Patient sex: F
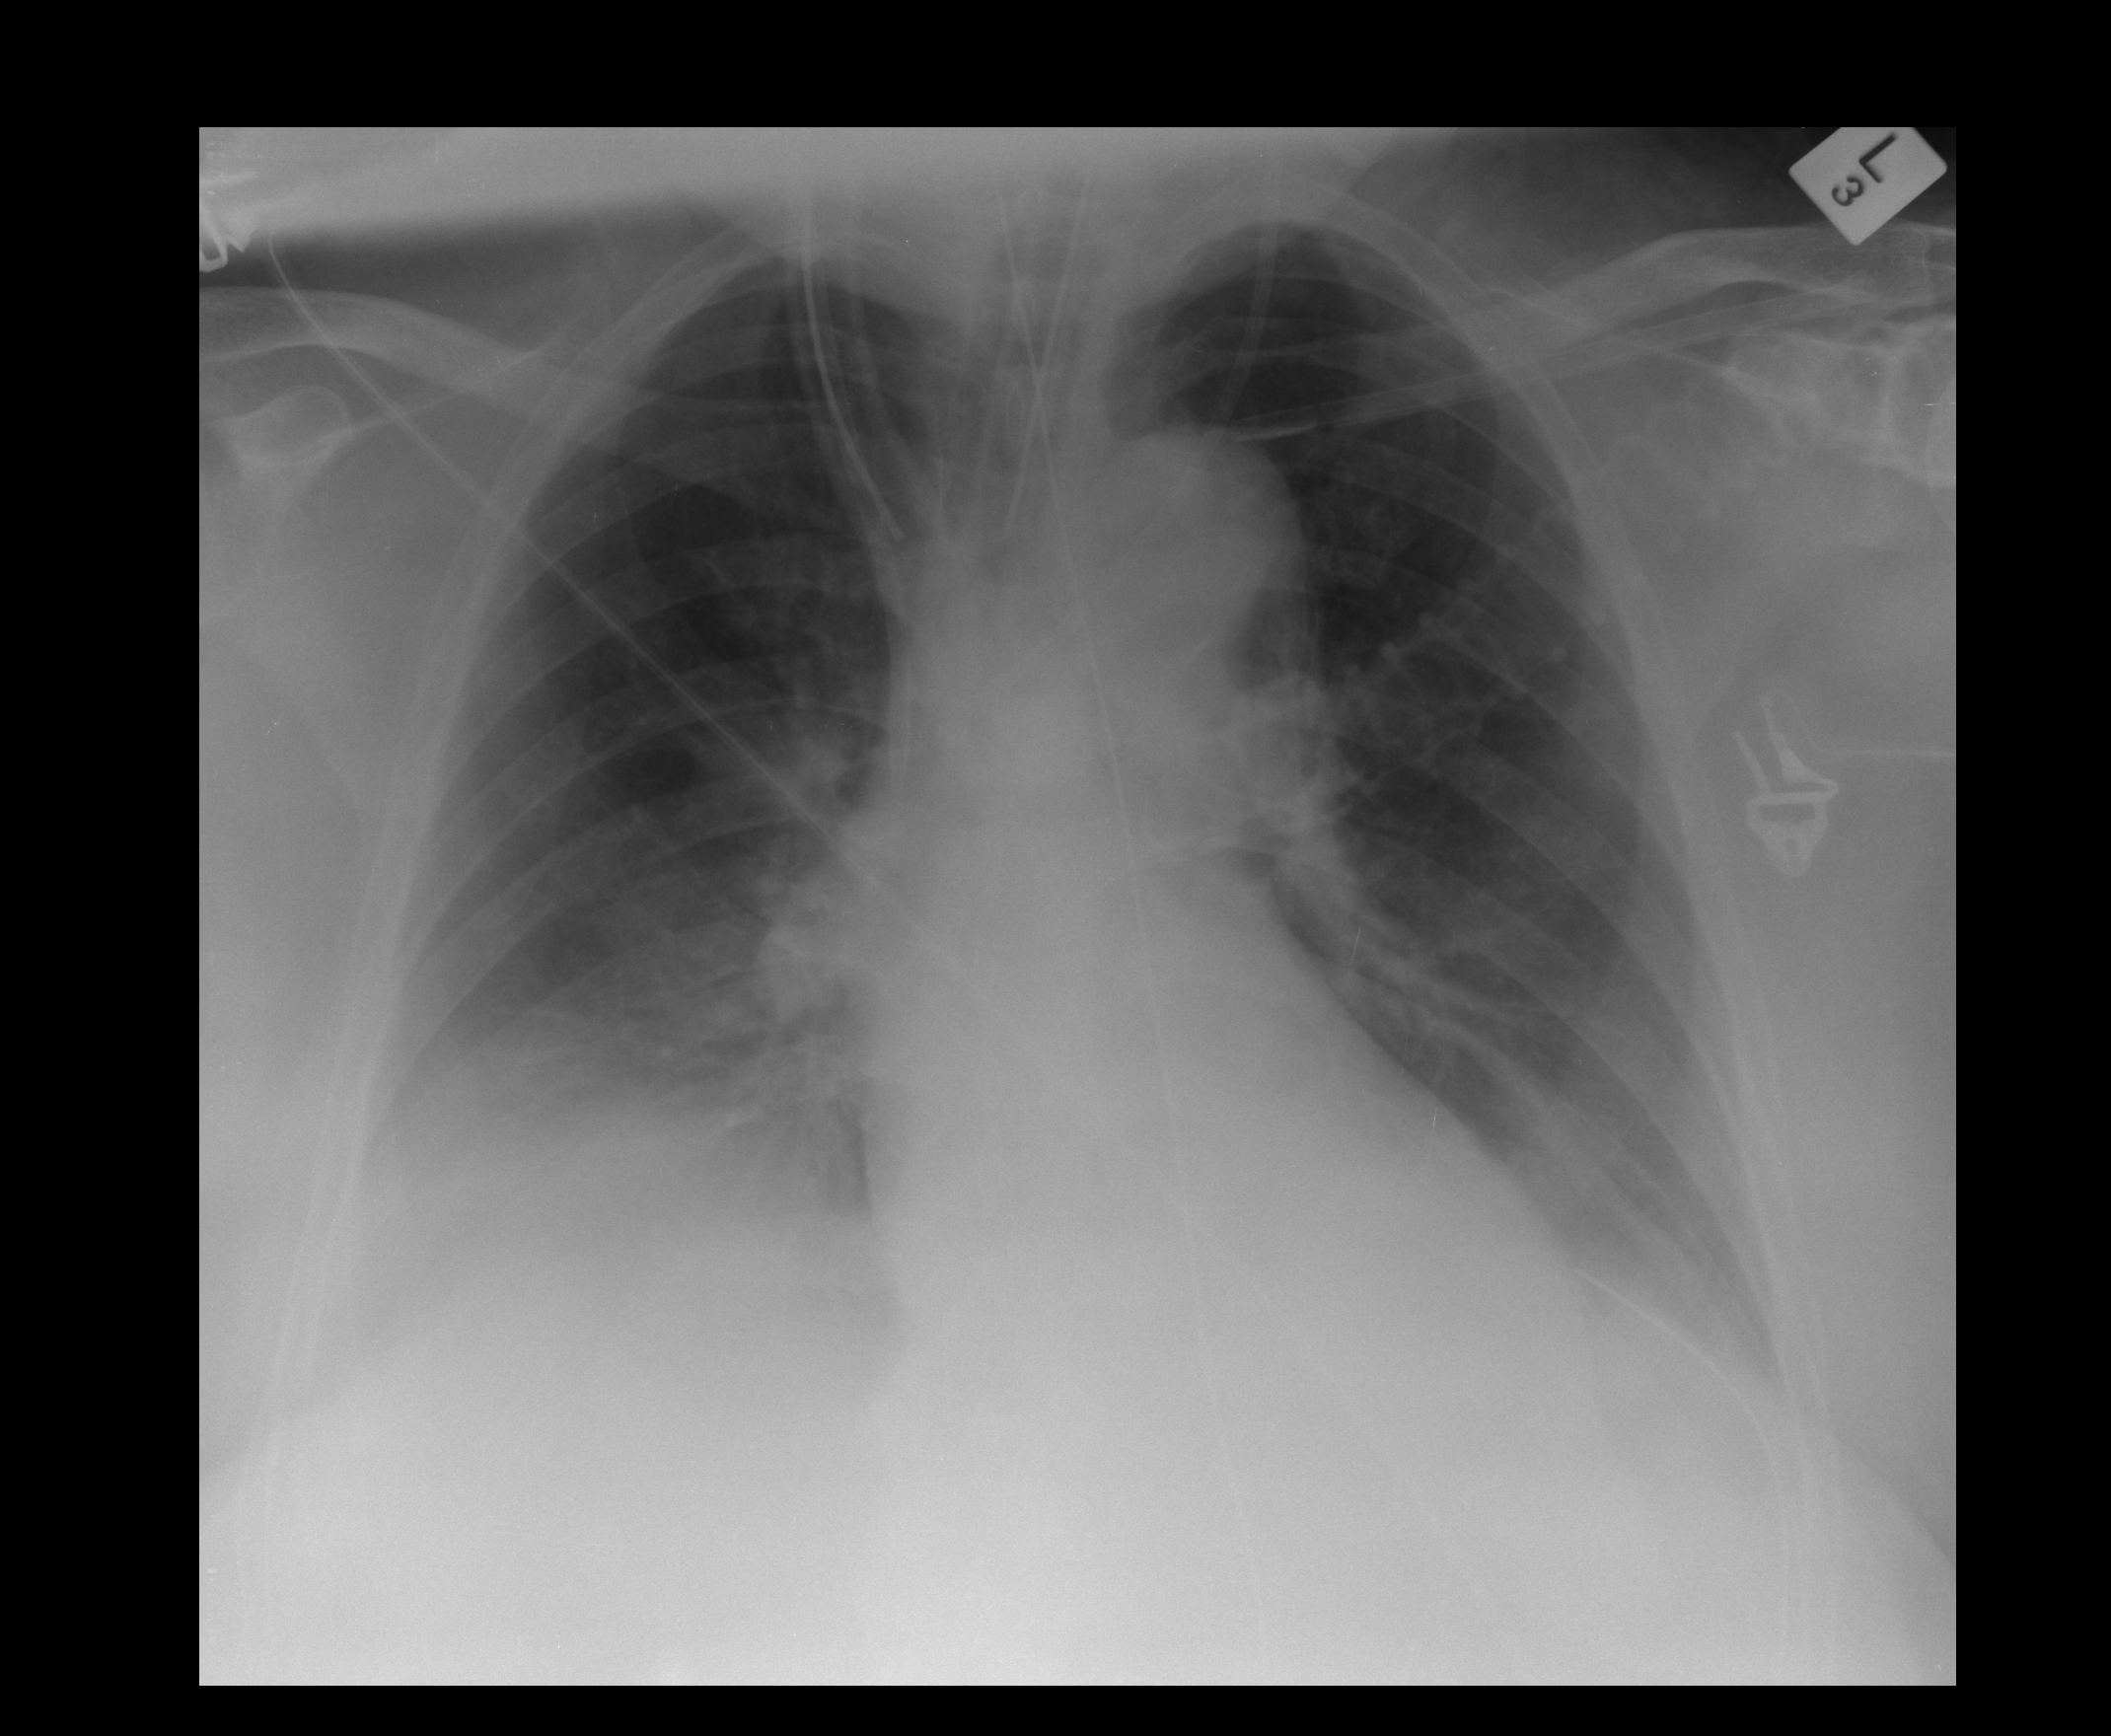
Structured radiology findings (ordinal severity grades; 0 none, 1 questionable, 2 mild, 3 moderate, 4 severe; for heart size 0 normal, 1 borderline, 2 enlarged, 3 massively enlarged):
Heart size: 0
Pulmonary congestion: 0
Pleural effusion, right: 2
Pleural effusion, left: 1
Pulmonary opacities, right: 0
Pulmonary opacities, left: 0
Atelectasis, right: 0
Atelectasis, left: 0